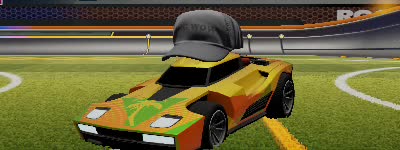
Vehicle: breakout